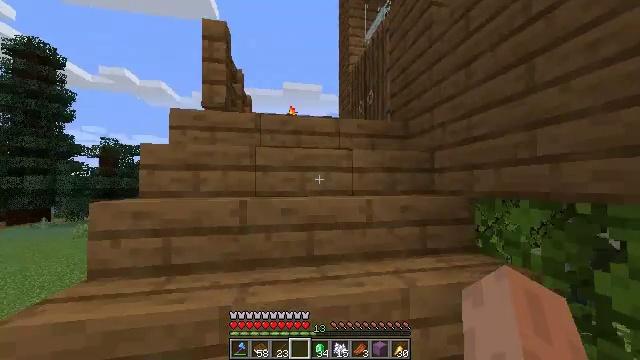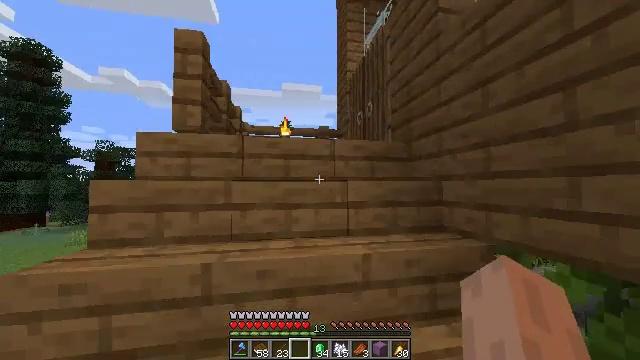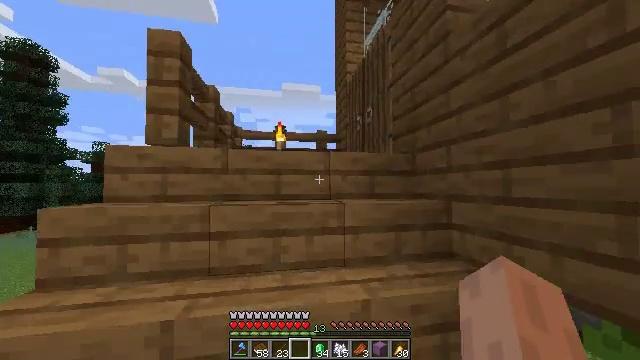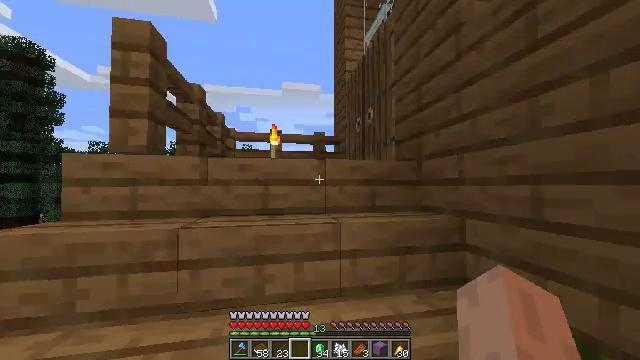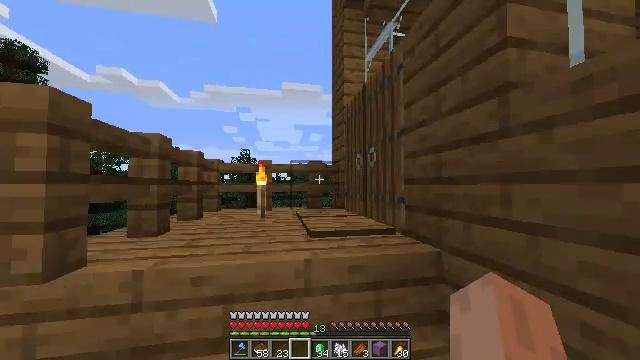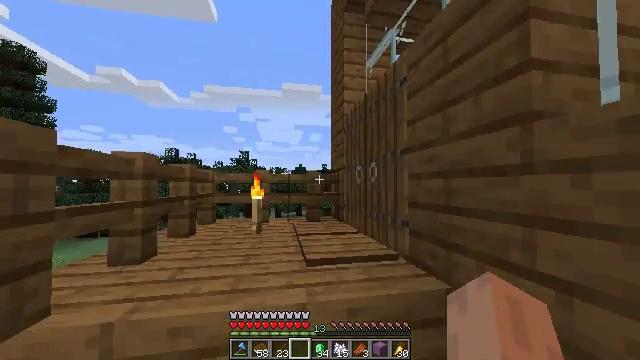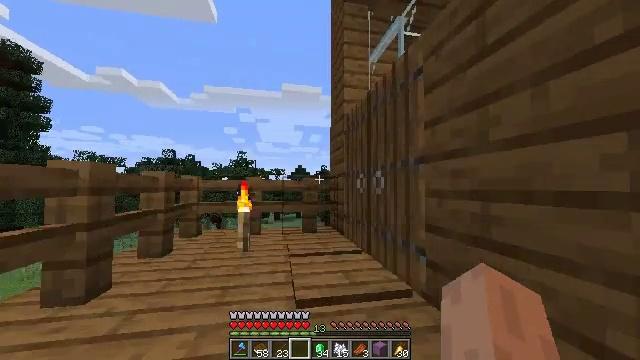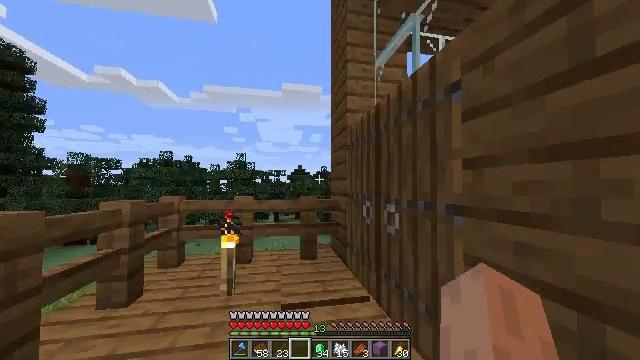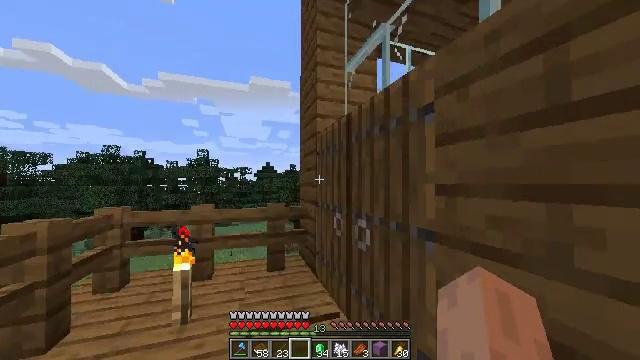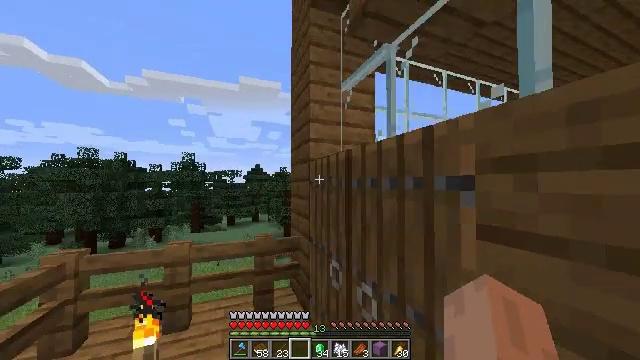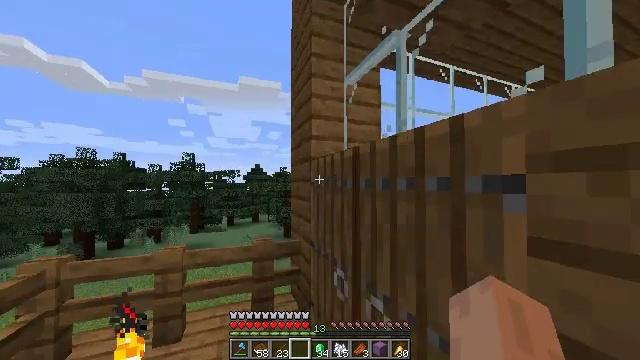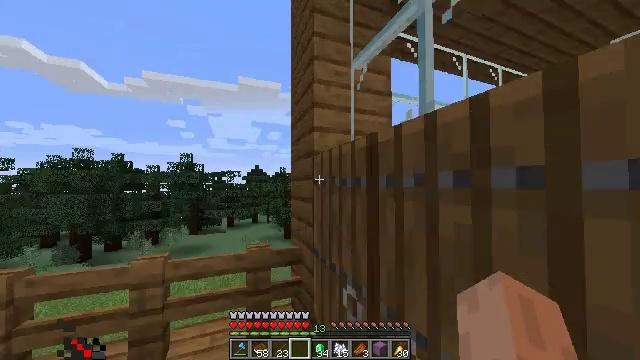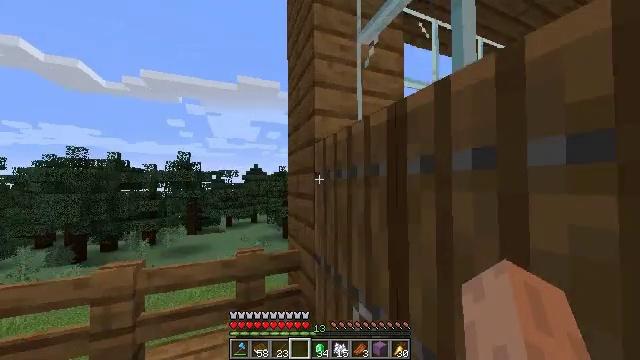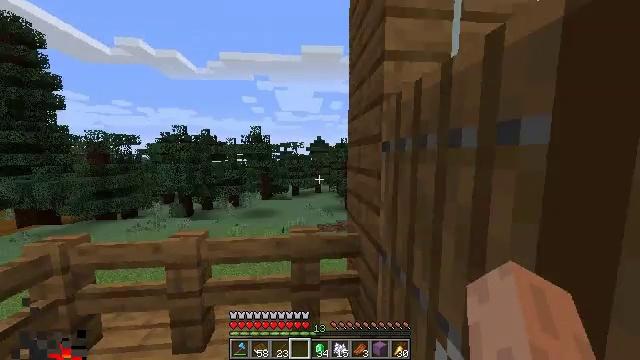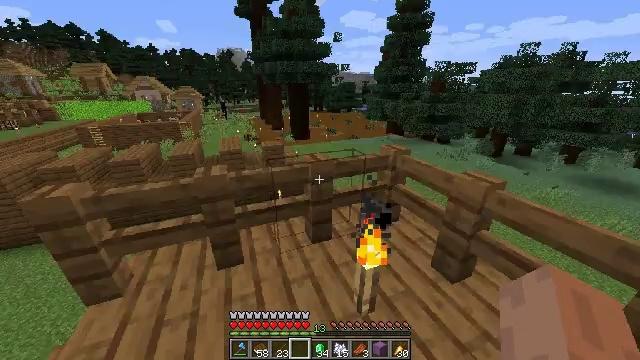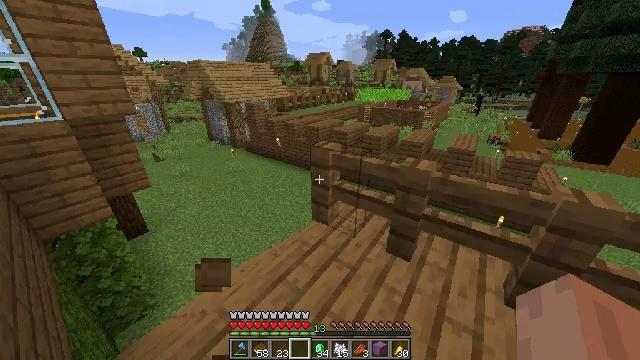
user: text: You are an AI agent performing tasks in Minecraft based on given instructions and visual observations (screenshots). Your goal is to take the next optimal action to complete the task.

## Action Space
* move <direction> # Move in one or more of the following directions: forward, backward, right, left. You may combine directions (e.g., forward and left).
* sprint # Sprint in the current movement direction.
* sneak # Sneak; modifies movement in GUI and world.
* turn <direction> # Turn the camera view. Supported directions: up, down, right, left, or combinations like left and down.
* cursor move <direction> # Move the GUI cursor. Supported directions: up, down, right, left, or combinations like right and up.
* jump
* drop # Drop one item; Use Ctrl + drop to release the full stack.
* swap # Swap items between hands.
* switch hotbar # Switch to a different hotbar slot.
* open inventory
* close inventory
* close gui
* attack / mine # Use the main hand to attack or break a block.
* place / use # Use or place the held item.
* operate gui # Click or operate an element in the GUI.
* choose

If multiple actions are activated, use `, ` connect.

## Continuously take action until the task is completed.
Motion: motion action
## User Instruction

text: Craft a enchanted book with a book and levels.
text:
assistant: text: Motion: move forward, sprint, jump
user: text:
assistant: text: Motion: move forward, sprint, jump
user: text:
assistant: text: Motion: move forward, sprint, jump
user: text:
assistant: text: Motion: move forward, sprint, jump
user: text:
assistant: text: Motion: move forward, sprint, jump
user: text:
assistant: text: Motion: move forward, sprint, jump
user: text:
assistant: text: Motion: move forward, sprint, jump
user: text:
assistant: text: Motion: move forward, sprint, turn right, jump
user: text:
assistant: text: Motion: move forward, sprint, turn right, jump
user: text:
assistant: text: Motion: move forward, sprint, jump
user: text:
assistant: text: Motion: move forward, sprint
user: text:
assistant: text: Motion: move forward, sprint
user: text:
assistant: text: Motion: move forward, sprint, turn left and down
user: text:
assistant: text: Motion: move forward, sprint, turn left and down
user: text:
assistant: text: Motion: move forward, turn left and down
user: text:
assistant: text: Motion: turn right and up
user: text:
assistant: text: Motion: no_op
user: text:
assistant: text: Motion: turn right
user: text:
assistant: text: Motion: turn left and down
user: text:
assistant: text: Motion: turn left and down
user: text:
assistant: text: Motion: move forward
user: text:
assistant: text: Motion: move forward
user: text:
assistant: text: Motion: move forward, sprint
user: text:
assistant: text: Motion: move forward, sprint
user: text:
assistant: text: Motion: move forward, sprint
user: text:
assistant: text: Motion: move forward, sprint
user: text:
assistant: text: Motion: move forward, sprint
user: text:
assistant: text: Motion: move forward, sprint, turn right
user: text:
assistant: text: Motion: move forward, sprint, turn right, jump
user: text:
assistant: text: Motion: move forward, sprint, turn right, jump